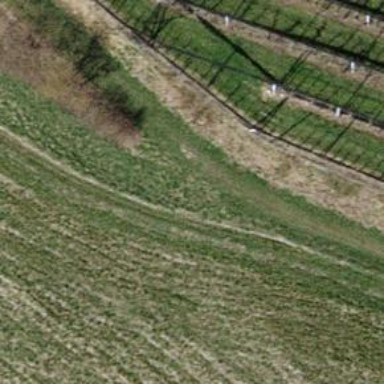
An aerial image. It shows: Grass track road with grade 5 tracktype.